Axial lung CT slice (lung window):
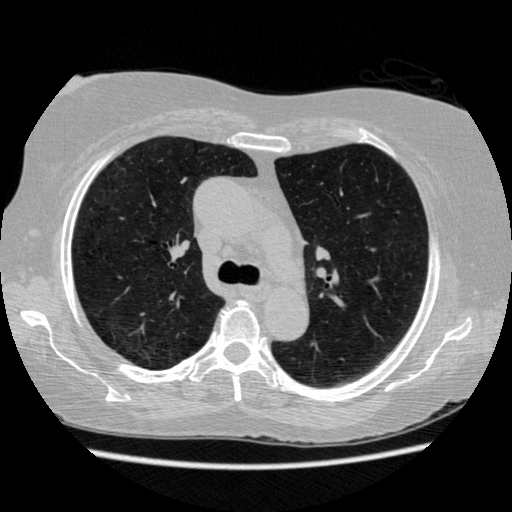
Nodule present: no